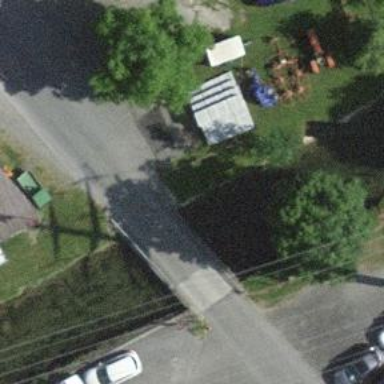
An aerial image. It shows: Unclassified road with bridge.